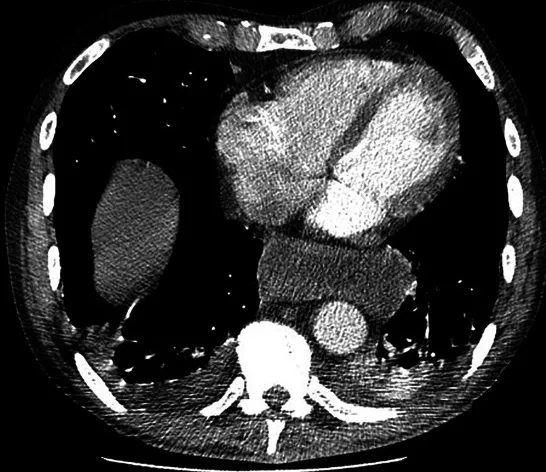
Computed tomography angiogram of the chest.
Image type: radiology (ct)